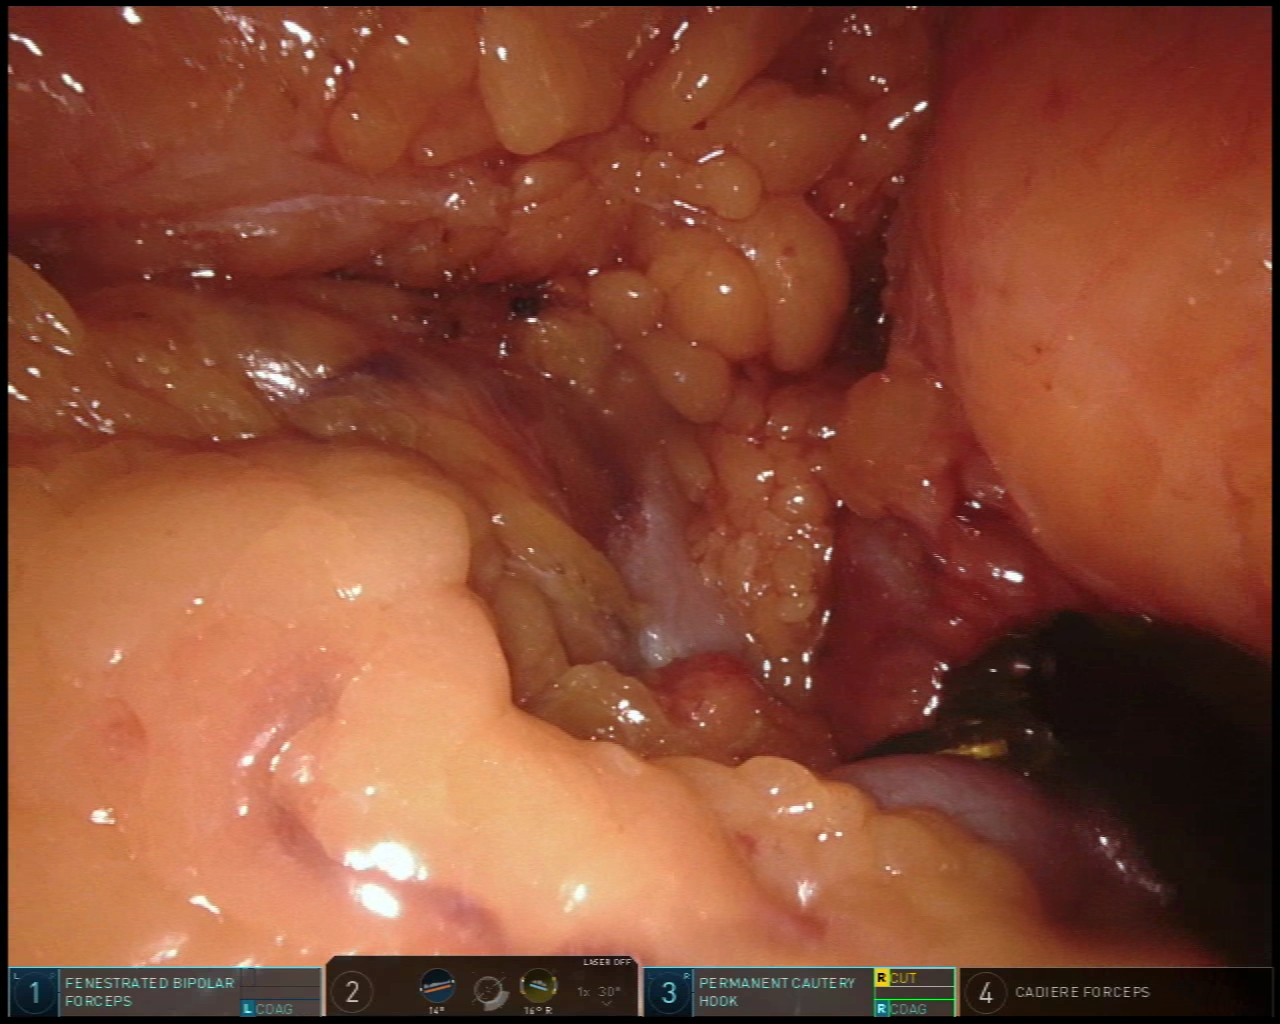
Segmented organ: stomach
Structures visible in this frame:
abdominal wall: no
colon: yes
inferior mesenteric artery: no
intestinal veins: no
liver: no
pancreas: no
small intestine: no
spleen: no
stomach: yes
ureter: no
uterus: no
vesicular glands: no